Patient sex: M
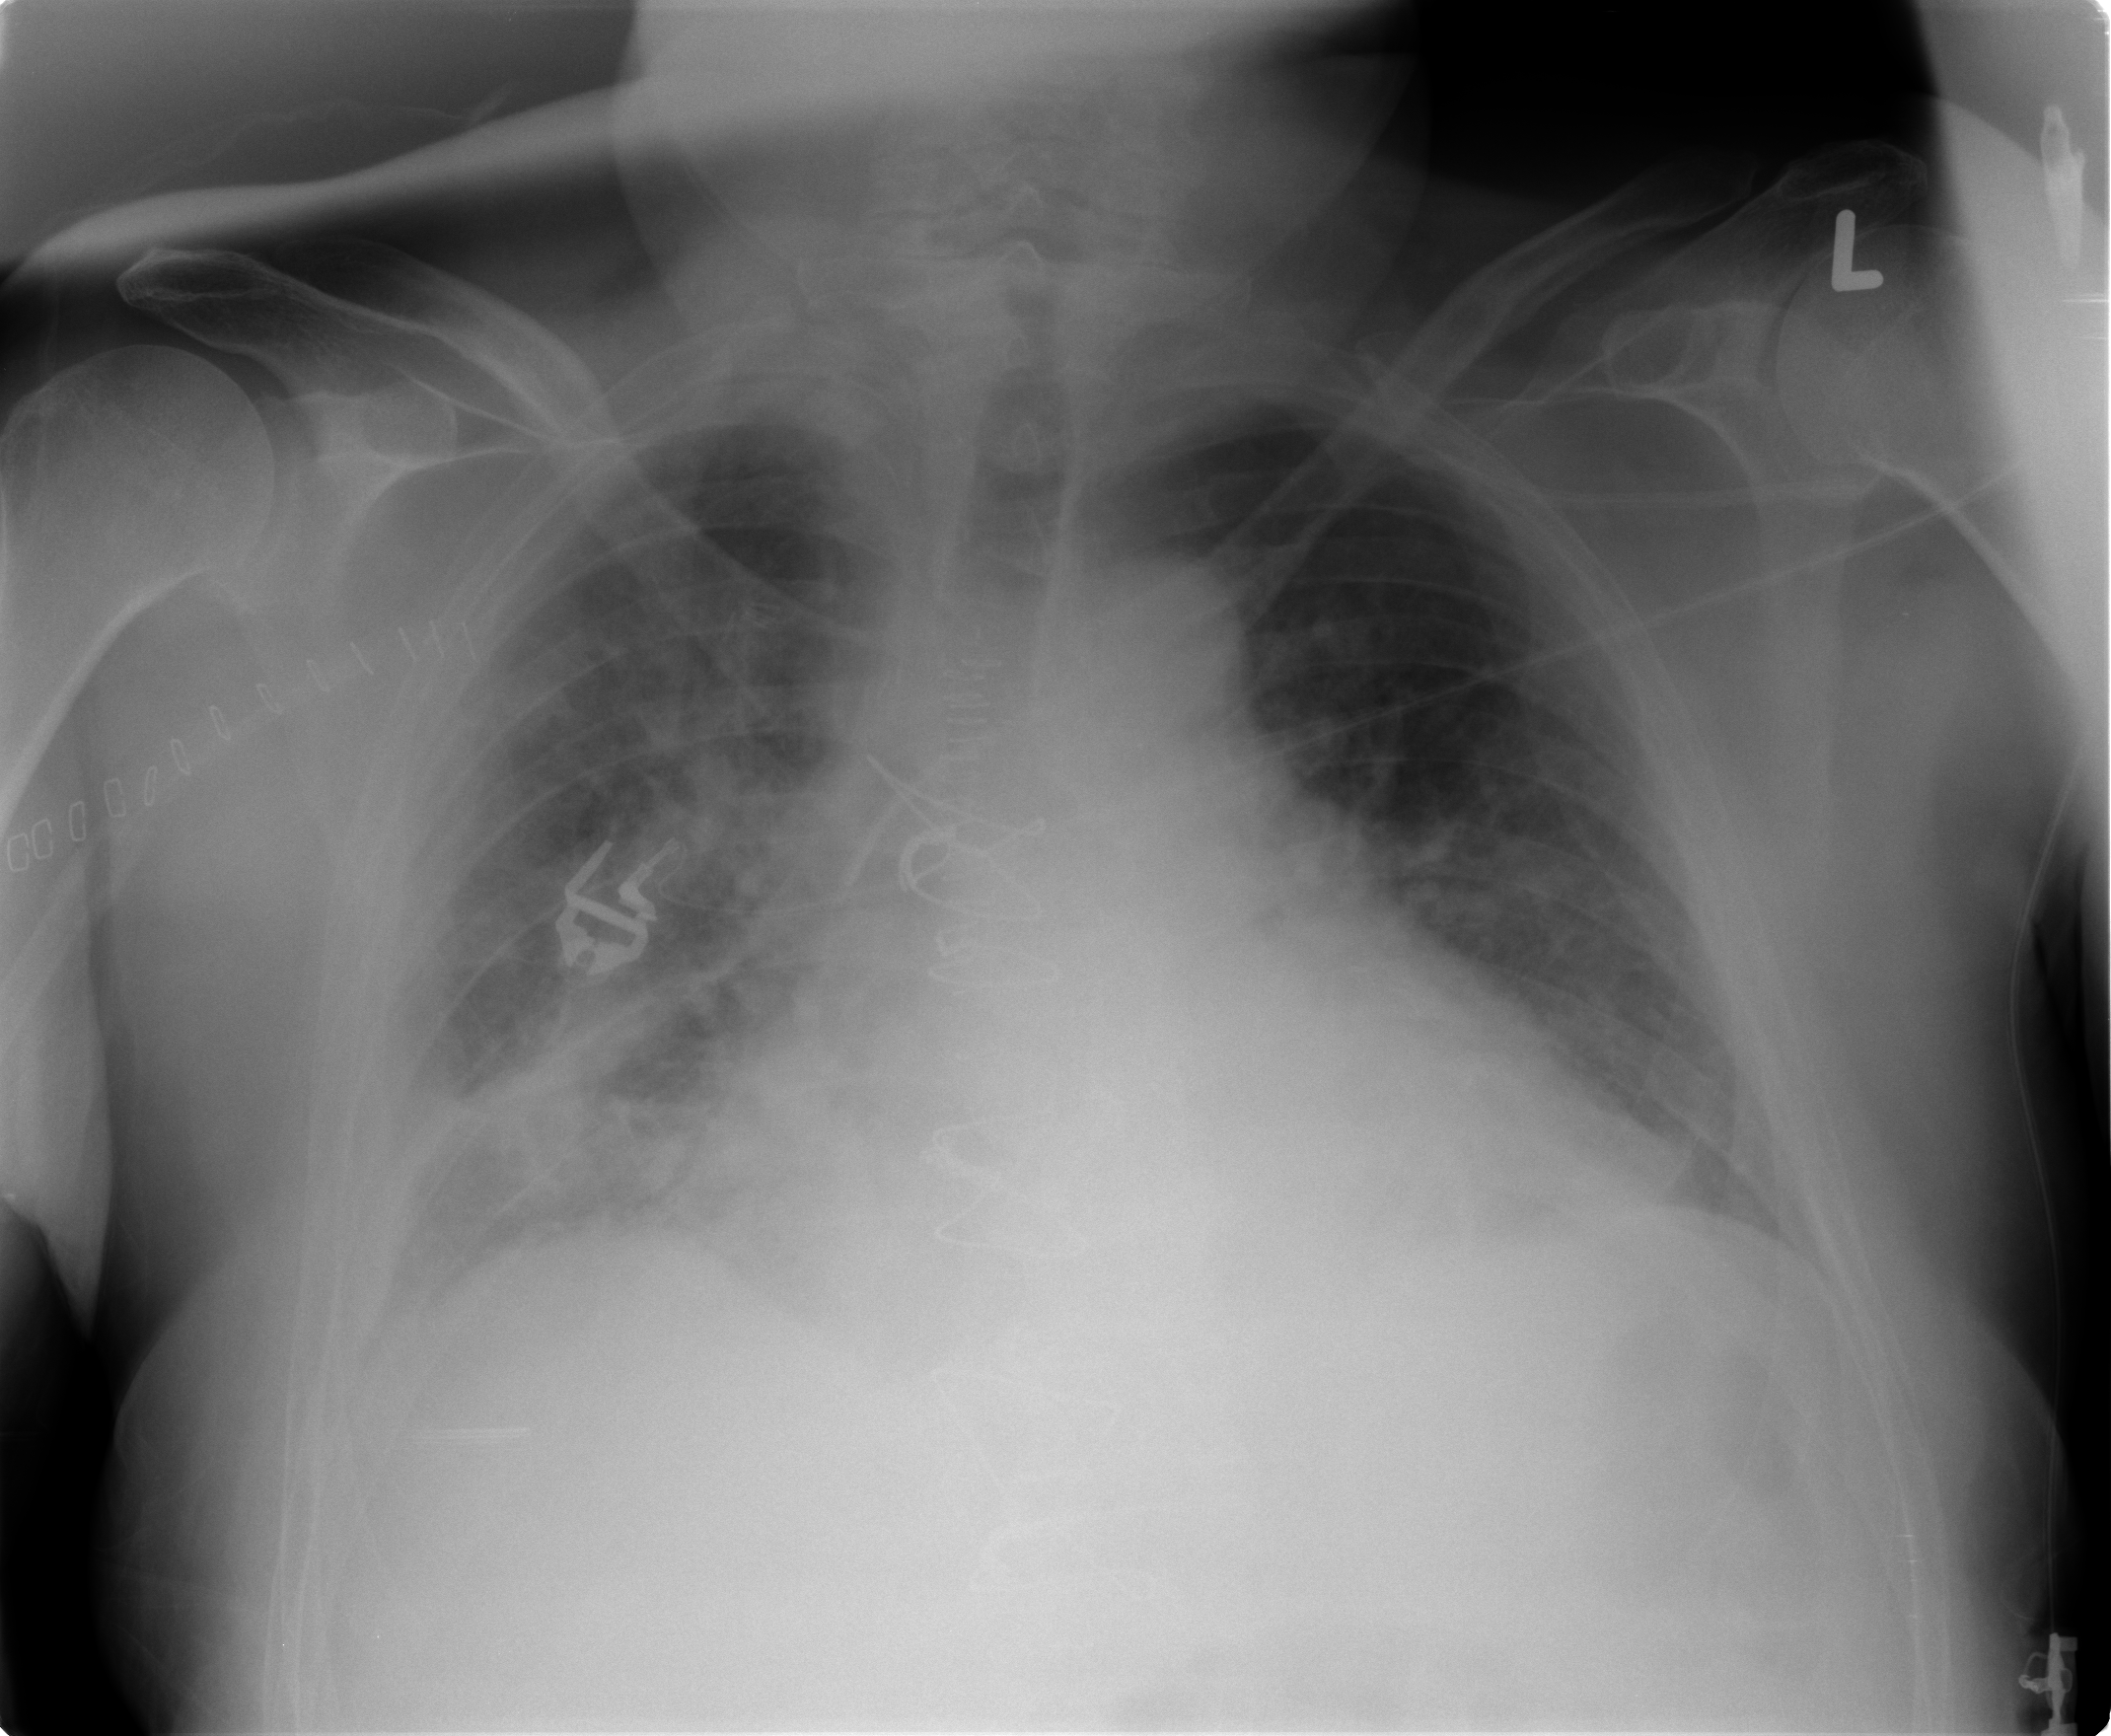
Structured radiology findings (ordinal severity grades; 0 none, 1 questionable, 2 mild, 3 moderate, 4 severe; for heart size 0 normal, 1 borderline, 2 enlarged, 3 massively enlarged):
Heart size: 3
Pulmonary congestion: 2
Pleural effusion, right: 2
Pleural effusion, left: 1
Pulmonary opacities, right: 2
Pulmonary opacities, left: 0
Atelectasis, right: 3
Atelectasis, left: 2